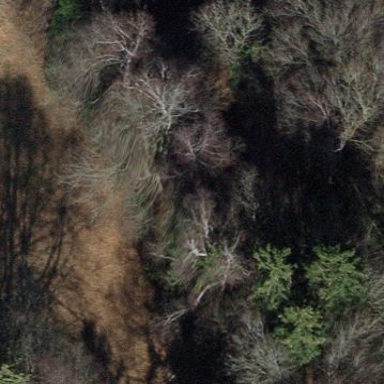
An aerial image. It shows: Forest area.